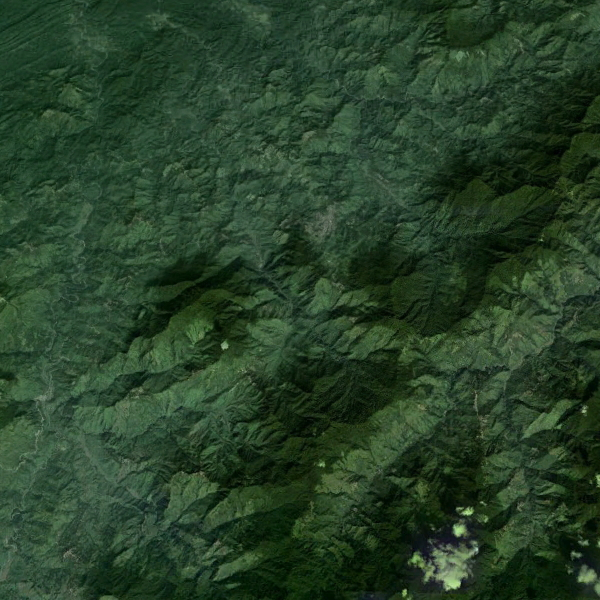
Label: Mountain